Field crop: maize
Growth stage: 1
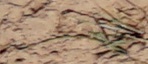
Species: lolium